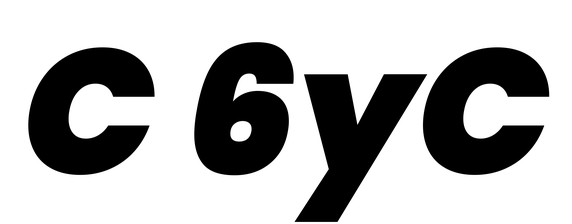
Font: Poppins-BlackItalic